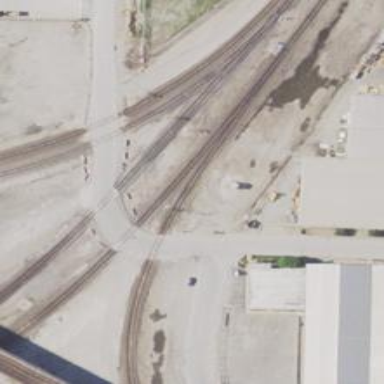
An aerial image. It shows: Railway signal.